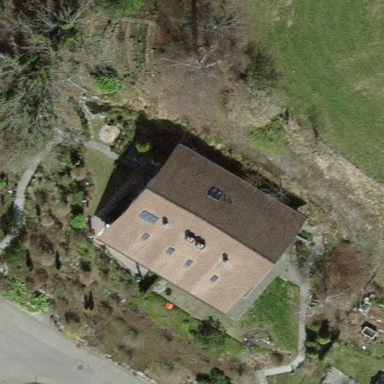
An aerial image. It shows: Semi-detached house.